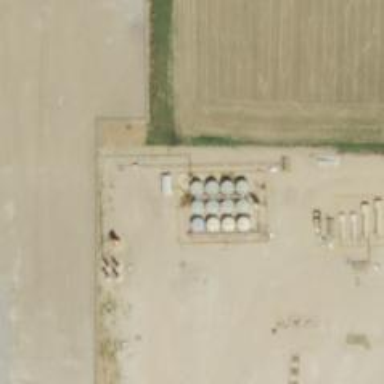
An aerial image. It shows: Storage tank that is man-made.